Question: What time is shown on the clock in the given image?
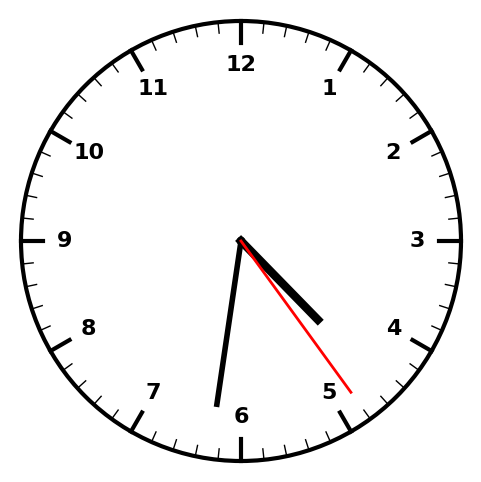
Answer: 04:31:24